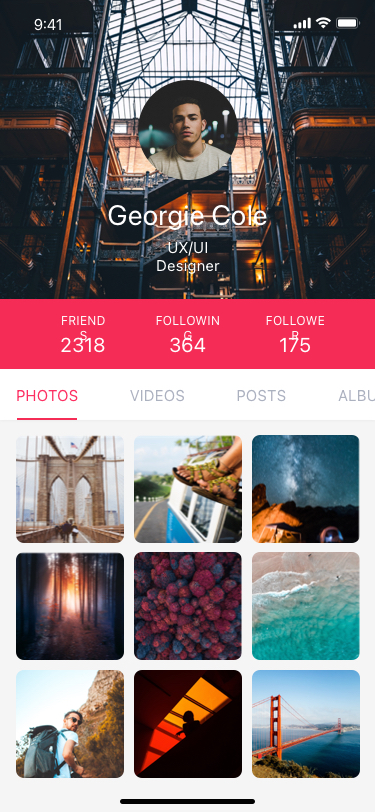
Text in this UI design:
UX/UI Designer
Georgie Cole
Friends
Following
Follower
2318
364
175
Photos
Videos
Posts
Album